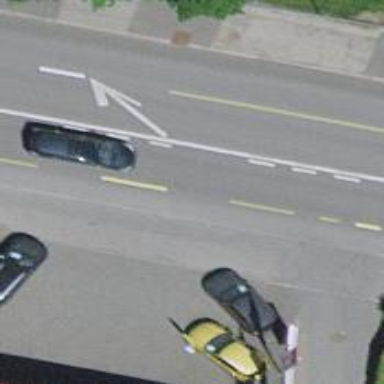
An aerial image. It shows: Primary highway with asphalt surface and designated cycle lane.